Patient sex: M
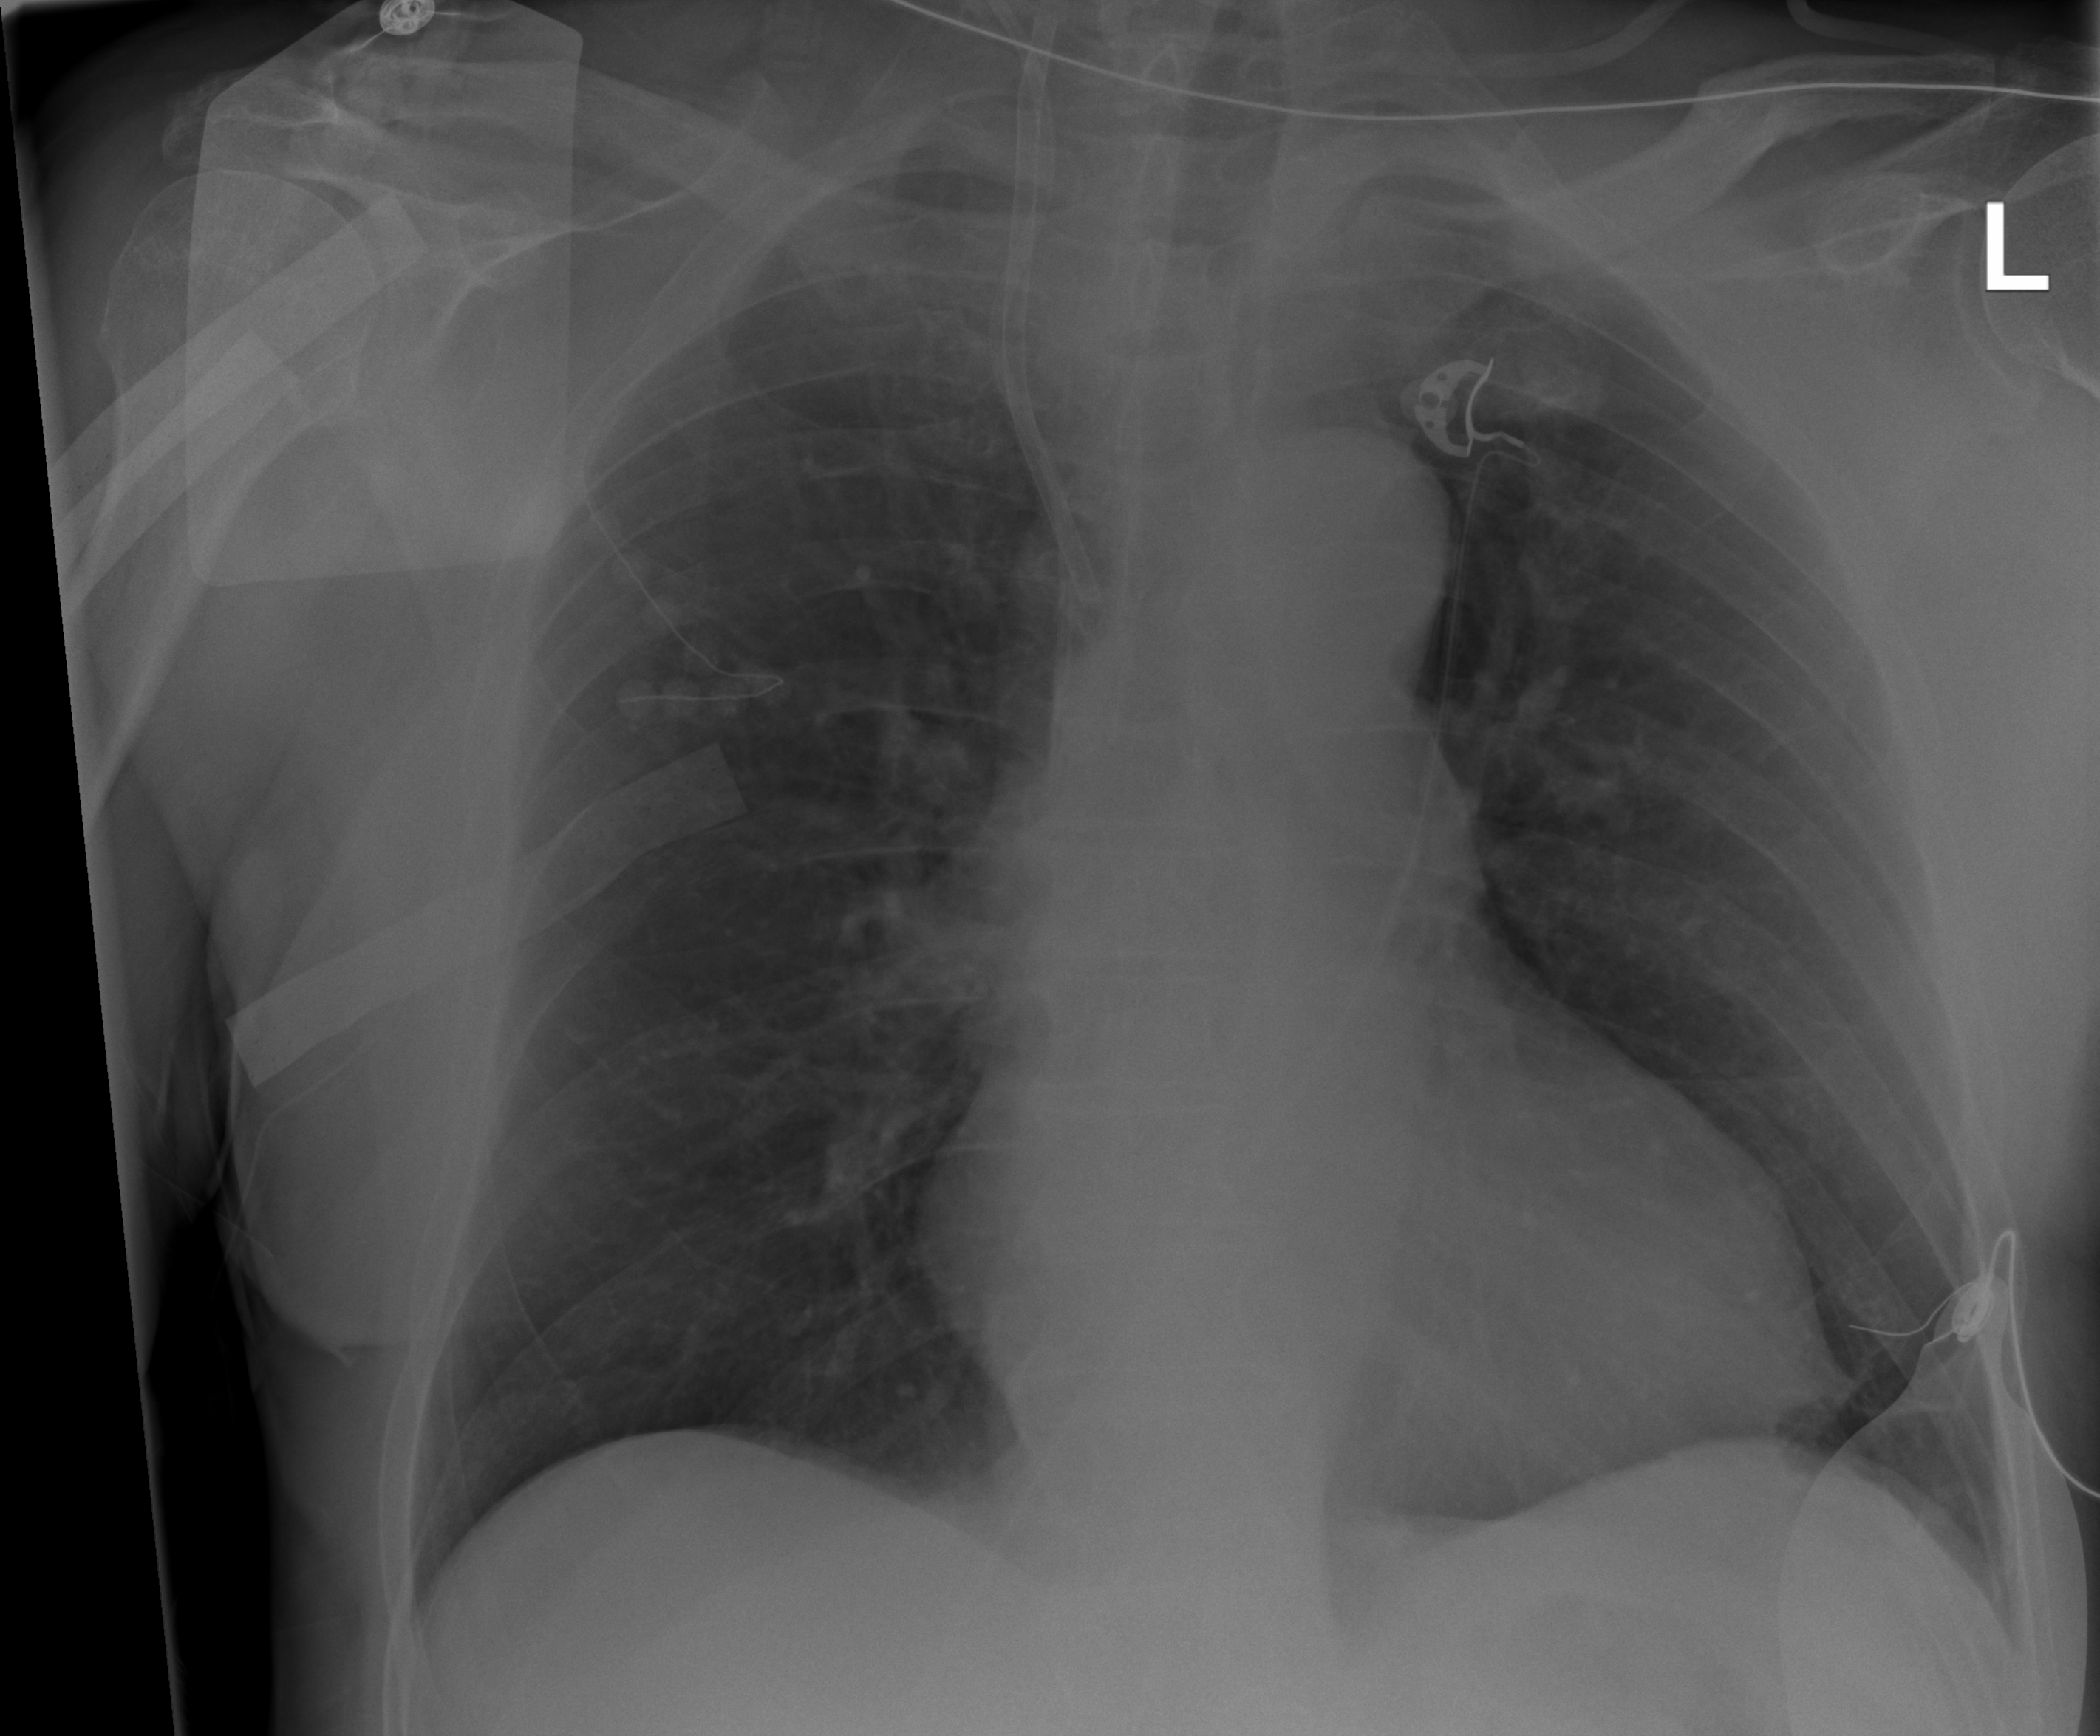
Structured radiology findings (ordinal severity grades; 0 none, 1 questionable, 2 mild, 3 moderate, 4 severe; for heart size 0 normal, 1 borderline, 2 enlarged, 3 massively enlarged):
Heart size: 1
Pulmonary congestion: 0
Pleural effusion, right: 0
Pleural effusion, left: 0
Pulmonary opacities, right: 0
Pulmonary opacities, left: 0
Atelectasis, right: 0
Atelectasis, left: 2